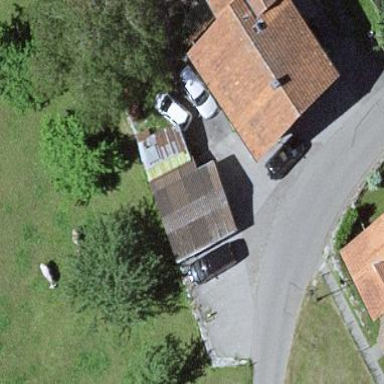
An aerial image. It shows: Semi-detached house.